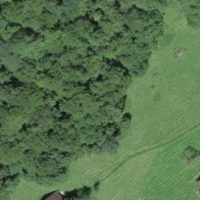
EUNIS habitat code: 44
Species observed at this site:
Omocestus rufipes
Agrimonia eupatoria